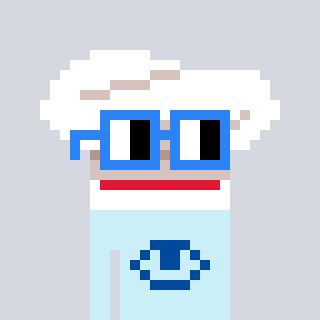
a pixel art character with square blue glasses, a chef hat-shaped head and a cold-colored body on a cool background